Field crop: tomato
Growth stage: 2
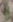
Species: solanum